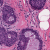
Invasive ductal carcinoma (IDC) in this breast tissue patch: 0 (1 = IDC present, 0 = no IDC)